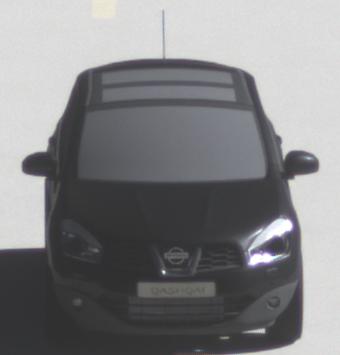
Make: Nissan
Model: Qashqai 1.6
Detailed model: Qashqai (J10)
Model produced from: 2010/03
Model produced until: 2010/08
Doors: 5
Color: black
Road condition: dry road
Daytime: morning or afternoon
Contrast: high contrast